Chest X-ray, AP view. Patient: 19 years old, sex M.
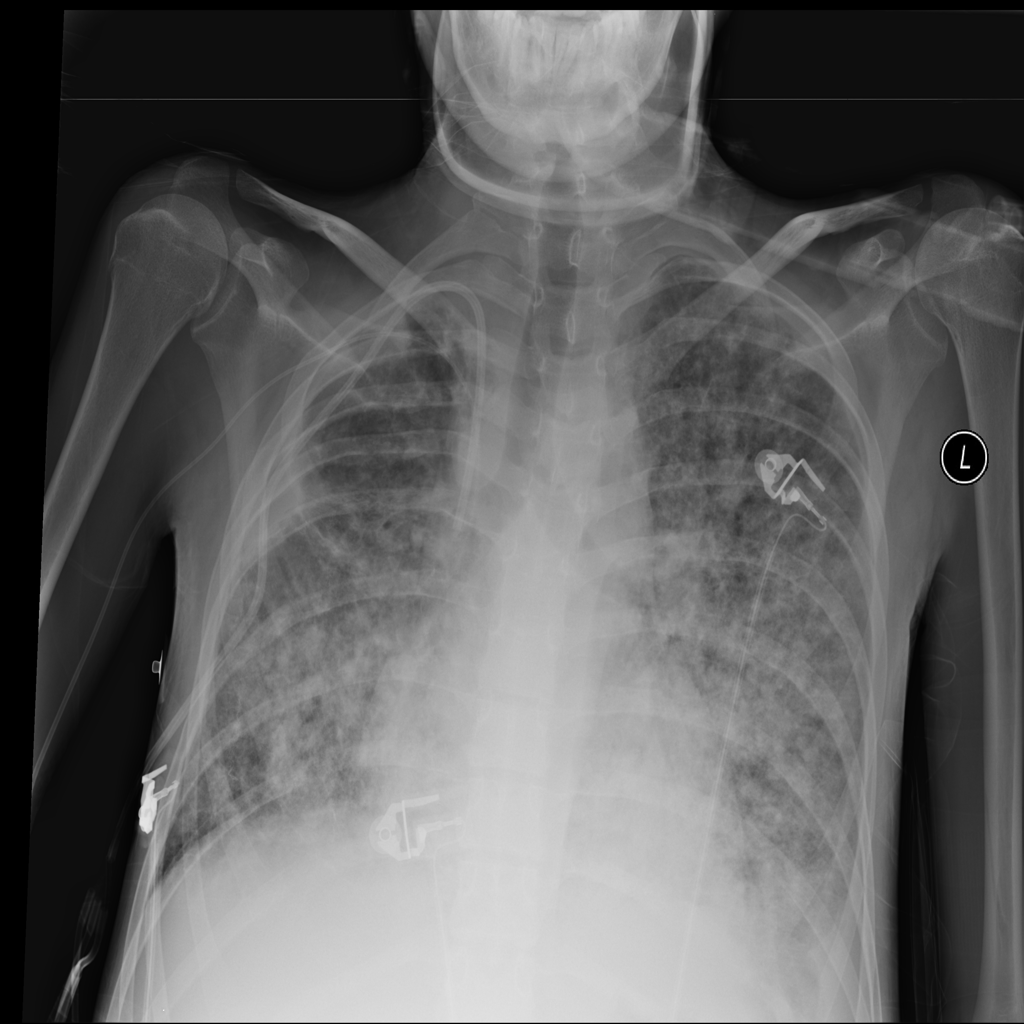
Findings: Effusion, Infiltration